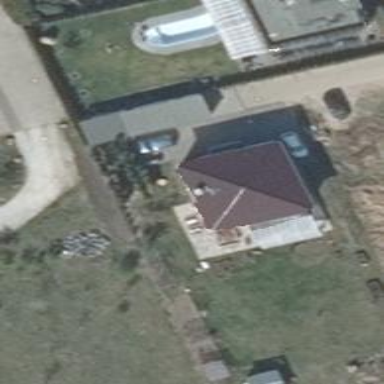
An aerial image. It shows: Detached building with pyramidal roof made of black roof tiles. The building itself has brown color.